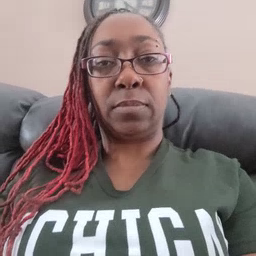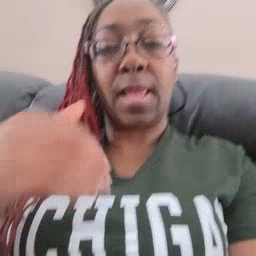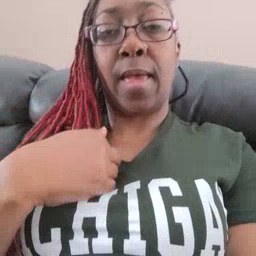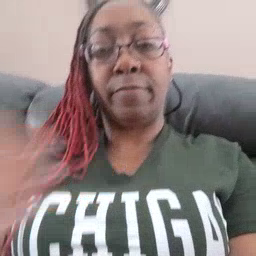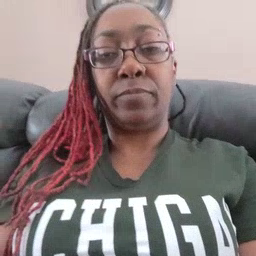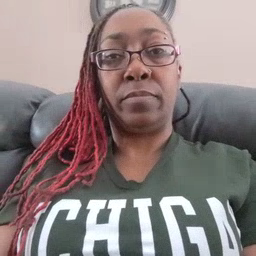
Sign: have